Question: I have written a simple python program in version 2.7.6 (32 bit). But when i display any message in a message box it comes in some weird language. The code is below
'''
import Tkinter as tk
import win32com.client
import pythoncom
import ctypes
import sys
import glob
import sys
import os
MessageBox = ctypes.windll.user32.MessageBoxW
if __name__ == "__main__":
MessageBox(None, "Hello", 'Window title',0)
'''
and this is the output

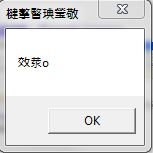
Answer: You need to send a unicode string; because you are using the unicode version of message box 'MessageBoxW', if you want to send normal ascii strings you need to use 'MessgeBoxA'
'''
ctypes.windll.user32.MessageBoxA(None, 'Hello', 'Window title', 0) # or
ctypes.windll.user32.MessageBoxW(None, u'Hello', u'Window title', 0)
'''